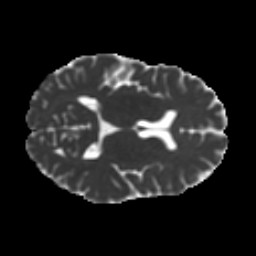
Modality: MD
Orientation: axial
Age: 29
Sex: female
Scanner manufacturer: ge
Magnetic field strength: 3 T
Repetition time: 7.8 s
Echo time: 0.0606 s